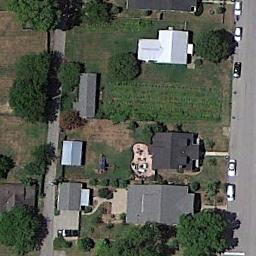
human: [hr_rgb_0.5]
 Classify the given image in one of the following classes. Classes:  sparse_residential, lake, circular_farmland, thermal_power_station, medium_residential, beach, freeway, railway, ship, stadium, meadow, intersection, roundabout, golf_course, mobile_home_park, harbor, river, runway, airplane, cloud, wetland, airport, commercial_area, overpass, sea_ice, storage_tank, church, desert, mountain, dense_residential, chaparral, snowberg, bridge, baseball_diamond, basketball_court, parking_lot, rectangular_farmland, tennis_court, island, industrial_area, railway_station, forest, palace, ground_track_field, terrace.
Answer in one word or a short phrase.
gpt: medium_residential